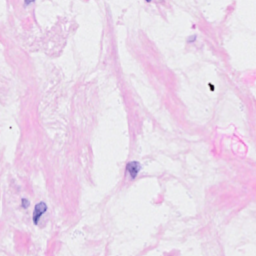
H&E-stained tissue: Breast